Question: I am trying to sort a relatively large list of numpy.float32 (74K items).
I am sure that there is a 0.0 element, so when I use the sort method, it should be the first one. (There are no negatives).
I plotted the list after ordering and there is a weird pattern. Am I missing something?
I made the following verifications:
1. All of the elements of the list are
2. The result of calling min(list) return always 0.0. But the first item of the list is the 0.67. (the 0.0 has an index around 48k as you can see in the picture)
Find the list attached in the txt. (<URL>

Thank you very much.
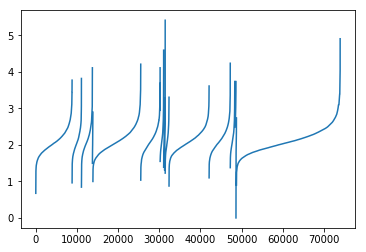
Answer: You should probably be using <URL> instead, if it's a NumPy array.